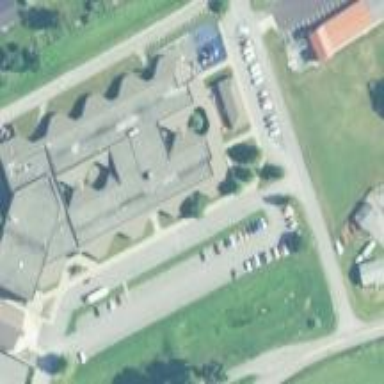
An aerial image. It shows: Elementary school building.